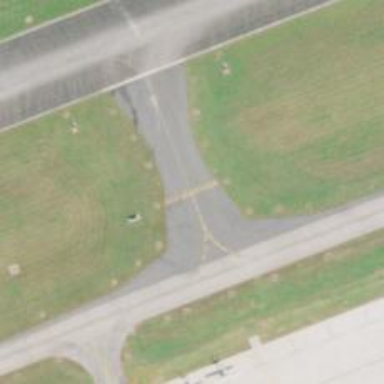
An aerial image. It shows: View of taxiway at the airport.